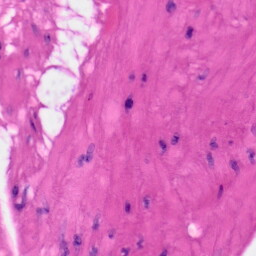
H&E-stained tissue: Skin